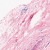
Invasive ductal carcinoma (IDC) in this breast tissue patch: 0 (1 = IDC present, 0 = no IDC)